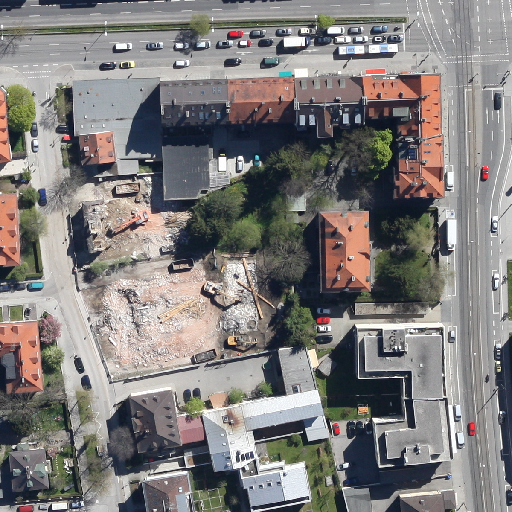
Referring expression: heavy-duty vehicle